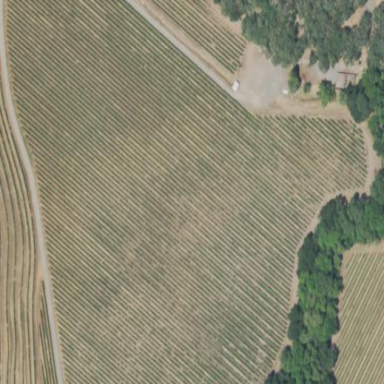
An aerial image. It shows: Vineyard with wine grapes as the main crop.